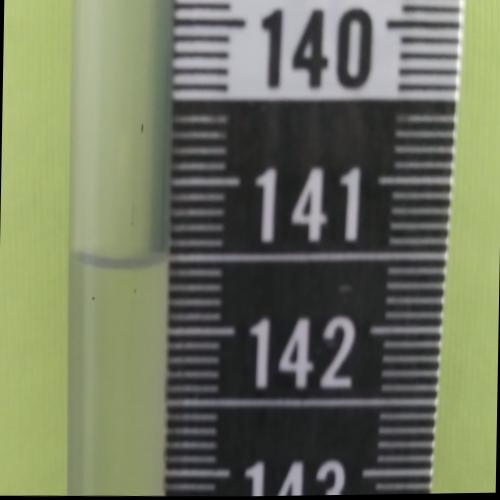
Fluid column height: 141.5 cm